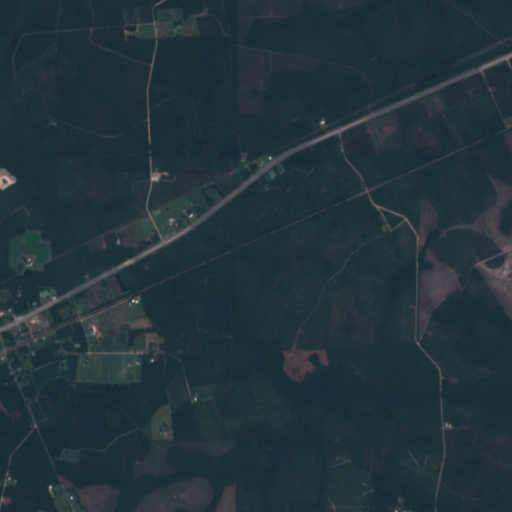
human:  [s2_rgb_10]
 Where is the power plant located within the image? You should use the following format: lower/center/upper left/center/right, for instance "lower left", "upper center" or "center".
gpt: There is no power plant in the image.